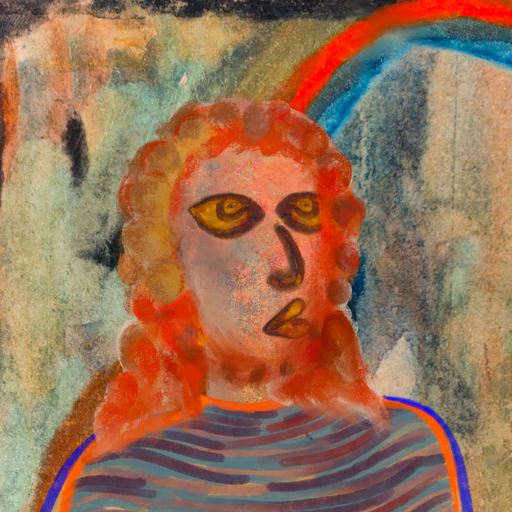
Background: Childish, Head And Neck Side: Irani, Face Side: Comrade, Bust: Experience, Hair Side: Rupkatha, Head Accessory: Blank, Second Necklace: Blank, Necklace: Blank, Baby: Blank